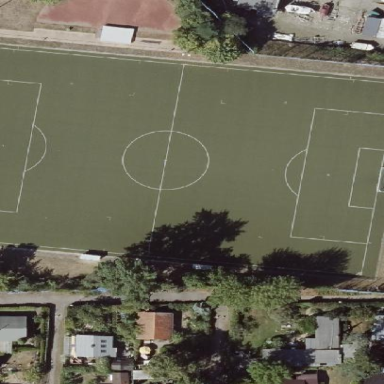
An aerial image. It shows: Soccer pitch for outdoor sports and leisure activities.